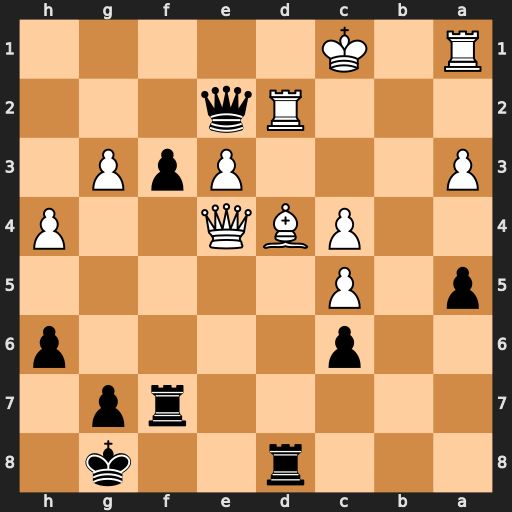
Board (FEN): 3r2k1/5rp1/2p4p/p1P5/2PBQ2P/P3PpP1/3Rq3/R1K5
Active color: b
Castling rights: -
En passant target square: -
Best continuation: f2 Rxe2 f1=Q+ Kd2 Qxa1